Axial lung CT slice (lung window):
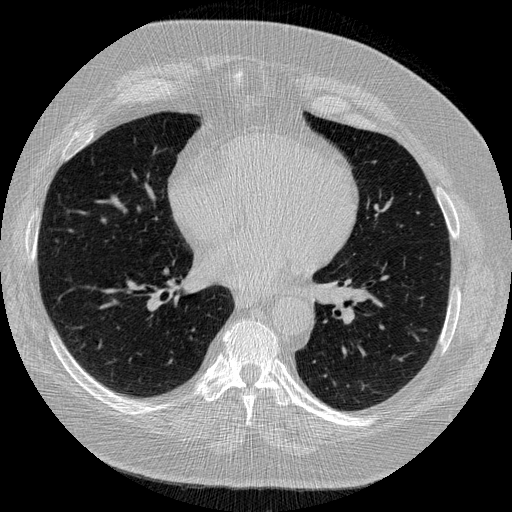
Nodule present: no